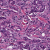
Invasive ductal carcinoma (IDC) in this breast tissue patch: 1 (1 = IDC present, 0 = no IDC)